Interaction volume radius: 10 \u00c5
Interaction volume height: 20 \u00c5
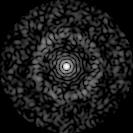
Disorder parameter: 0.8234